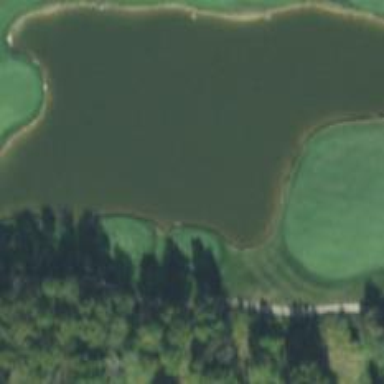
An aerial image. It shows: Water hazard in golf course. The hazard is natural water feature.